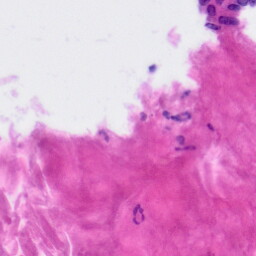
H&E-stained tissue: Tonsil